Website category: camera
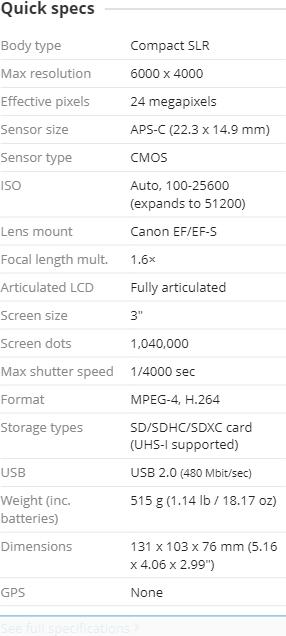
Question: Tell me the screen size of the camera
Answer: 3

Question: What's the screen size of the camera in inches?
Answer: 3

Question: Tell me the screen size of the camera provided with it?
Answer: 3

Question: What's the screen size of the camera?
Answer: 3

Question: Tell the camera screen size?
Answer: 3

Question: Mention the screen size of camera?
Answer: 3

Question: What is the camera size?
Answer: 3

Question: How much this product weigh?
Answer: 515 g (1.14 lb / 18.17 oz )

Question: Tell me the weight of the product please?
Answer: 515 g (1.14 lb / 18.17 oz )

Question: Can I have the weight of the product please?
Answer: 515 g (1.14 lb / 18.17 oz )

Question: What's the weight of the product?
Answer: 515 g (1.14 lb / 18.17 oz )

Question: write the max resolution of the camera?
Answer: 6000 x 4000

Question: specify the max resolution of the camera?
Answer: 6000 x 4000

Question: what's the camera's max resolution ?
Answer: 6000 x 4000

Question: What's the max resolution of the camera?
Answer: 6000 x 4000

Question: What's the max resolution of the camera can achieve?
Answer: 6000 x 4000

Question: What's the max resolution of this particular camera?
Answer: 6000 x 4000

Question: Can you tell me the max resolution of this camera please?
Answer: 6000 x 4000

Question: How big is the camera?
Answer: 131 x 103 x 76 mm (5.16 x 4.06 x 2.99 )

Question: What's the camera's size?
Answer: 131 x 103 x 76 mm (5.16 x 4.06 x 2.99 )

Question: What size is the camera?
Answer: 131 x 103 x 76 mm (5.16 x 4.06 x 2.99 )

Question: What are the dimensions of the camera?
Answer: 131 x 103 x 76 mm (5.16 x 4.06 x 2.99 )

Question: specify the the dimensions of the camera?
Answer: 131 x 103 x 76 mm (5.16 x 4.06 x 2.99 )

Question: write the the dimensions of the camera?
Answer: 131 x 103 x 76 mm (5.16 x 4.06 x 2.99 )

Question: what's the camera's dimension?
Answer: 131 x 103 x 76 mm (5.16 x 4.06 x 2.99 )